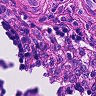
Metastatic tissue present: no